Question: I'm using Webbrowser control to login to HTTPS site with "untrusted certificate".
but I get popup such standart window "Security Alert" about untrusted certificate:

I have to find this window by title and send it + to press :
'''
int iHandle = NativeWin32.FindWindow(null, "Security Alert");
NativeWin32.SetForegroundWindow(iHandle);
System.Windows.Forms.SendKeys.Send("Y%");
'''
but user can see a flickering of this window.
How can I ignore this alert?
Or disable this "untrusted certificate" check in Webbrowser control?
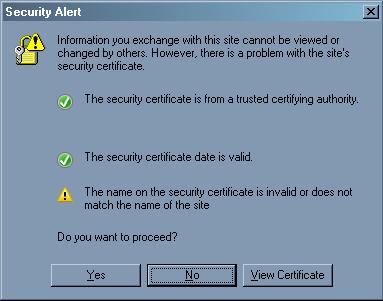
Answer: This should do it:
'''
public static bool ValidateServerCertificate(object sender, X509Certificate certificate, X509Chain chain, SslPolicyErrors sslPolicyErrors)
{
return true;
}
ServicePointManager.ServerCertificateValidationCallback = new RemoteCertificateValidationCallback(ValidateServerCertificate);
'''
Obviously, blindingly allowing certificates is a security risk. Be careful.